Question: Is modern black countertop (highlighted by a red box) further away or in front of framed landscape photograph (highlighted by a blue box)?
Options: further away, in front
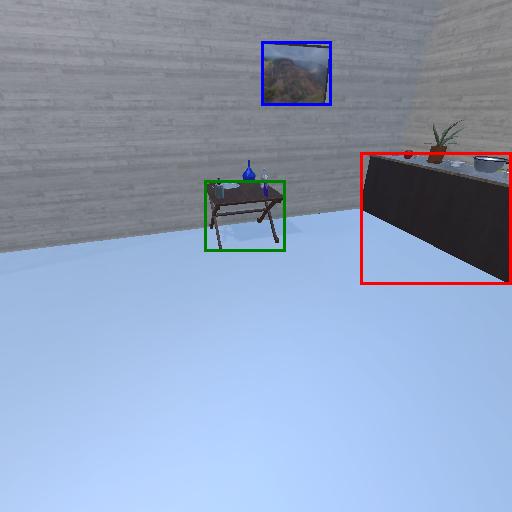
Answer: further away